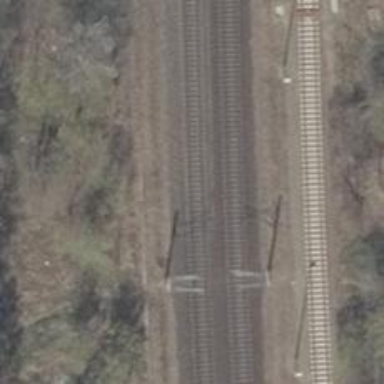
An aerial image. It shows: Railway signal.